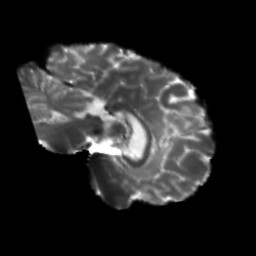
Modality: T2w
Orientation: sagittal
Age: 27
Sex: female
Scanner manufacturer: siemens
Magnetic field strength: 3 T
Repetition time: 5.47 s
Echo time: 0.0854 s